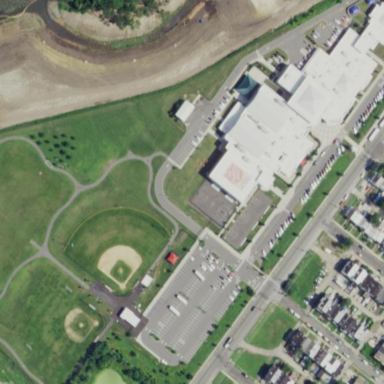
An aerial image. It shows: Sports center on leisure land.